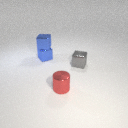
small gray metal cube in front of small blue metal cube